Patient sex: F
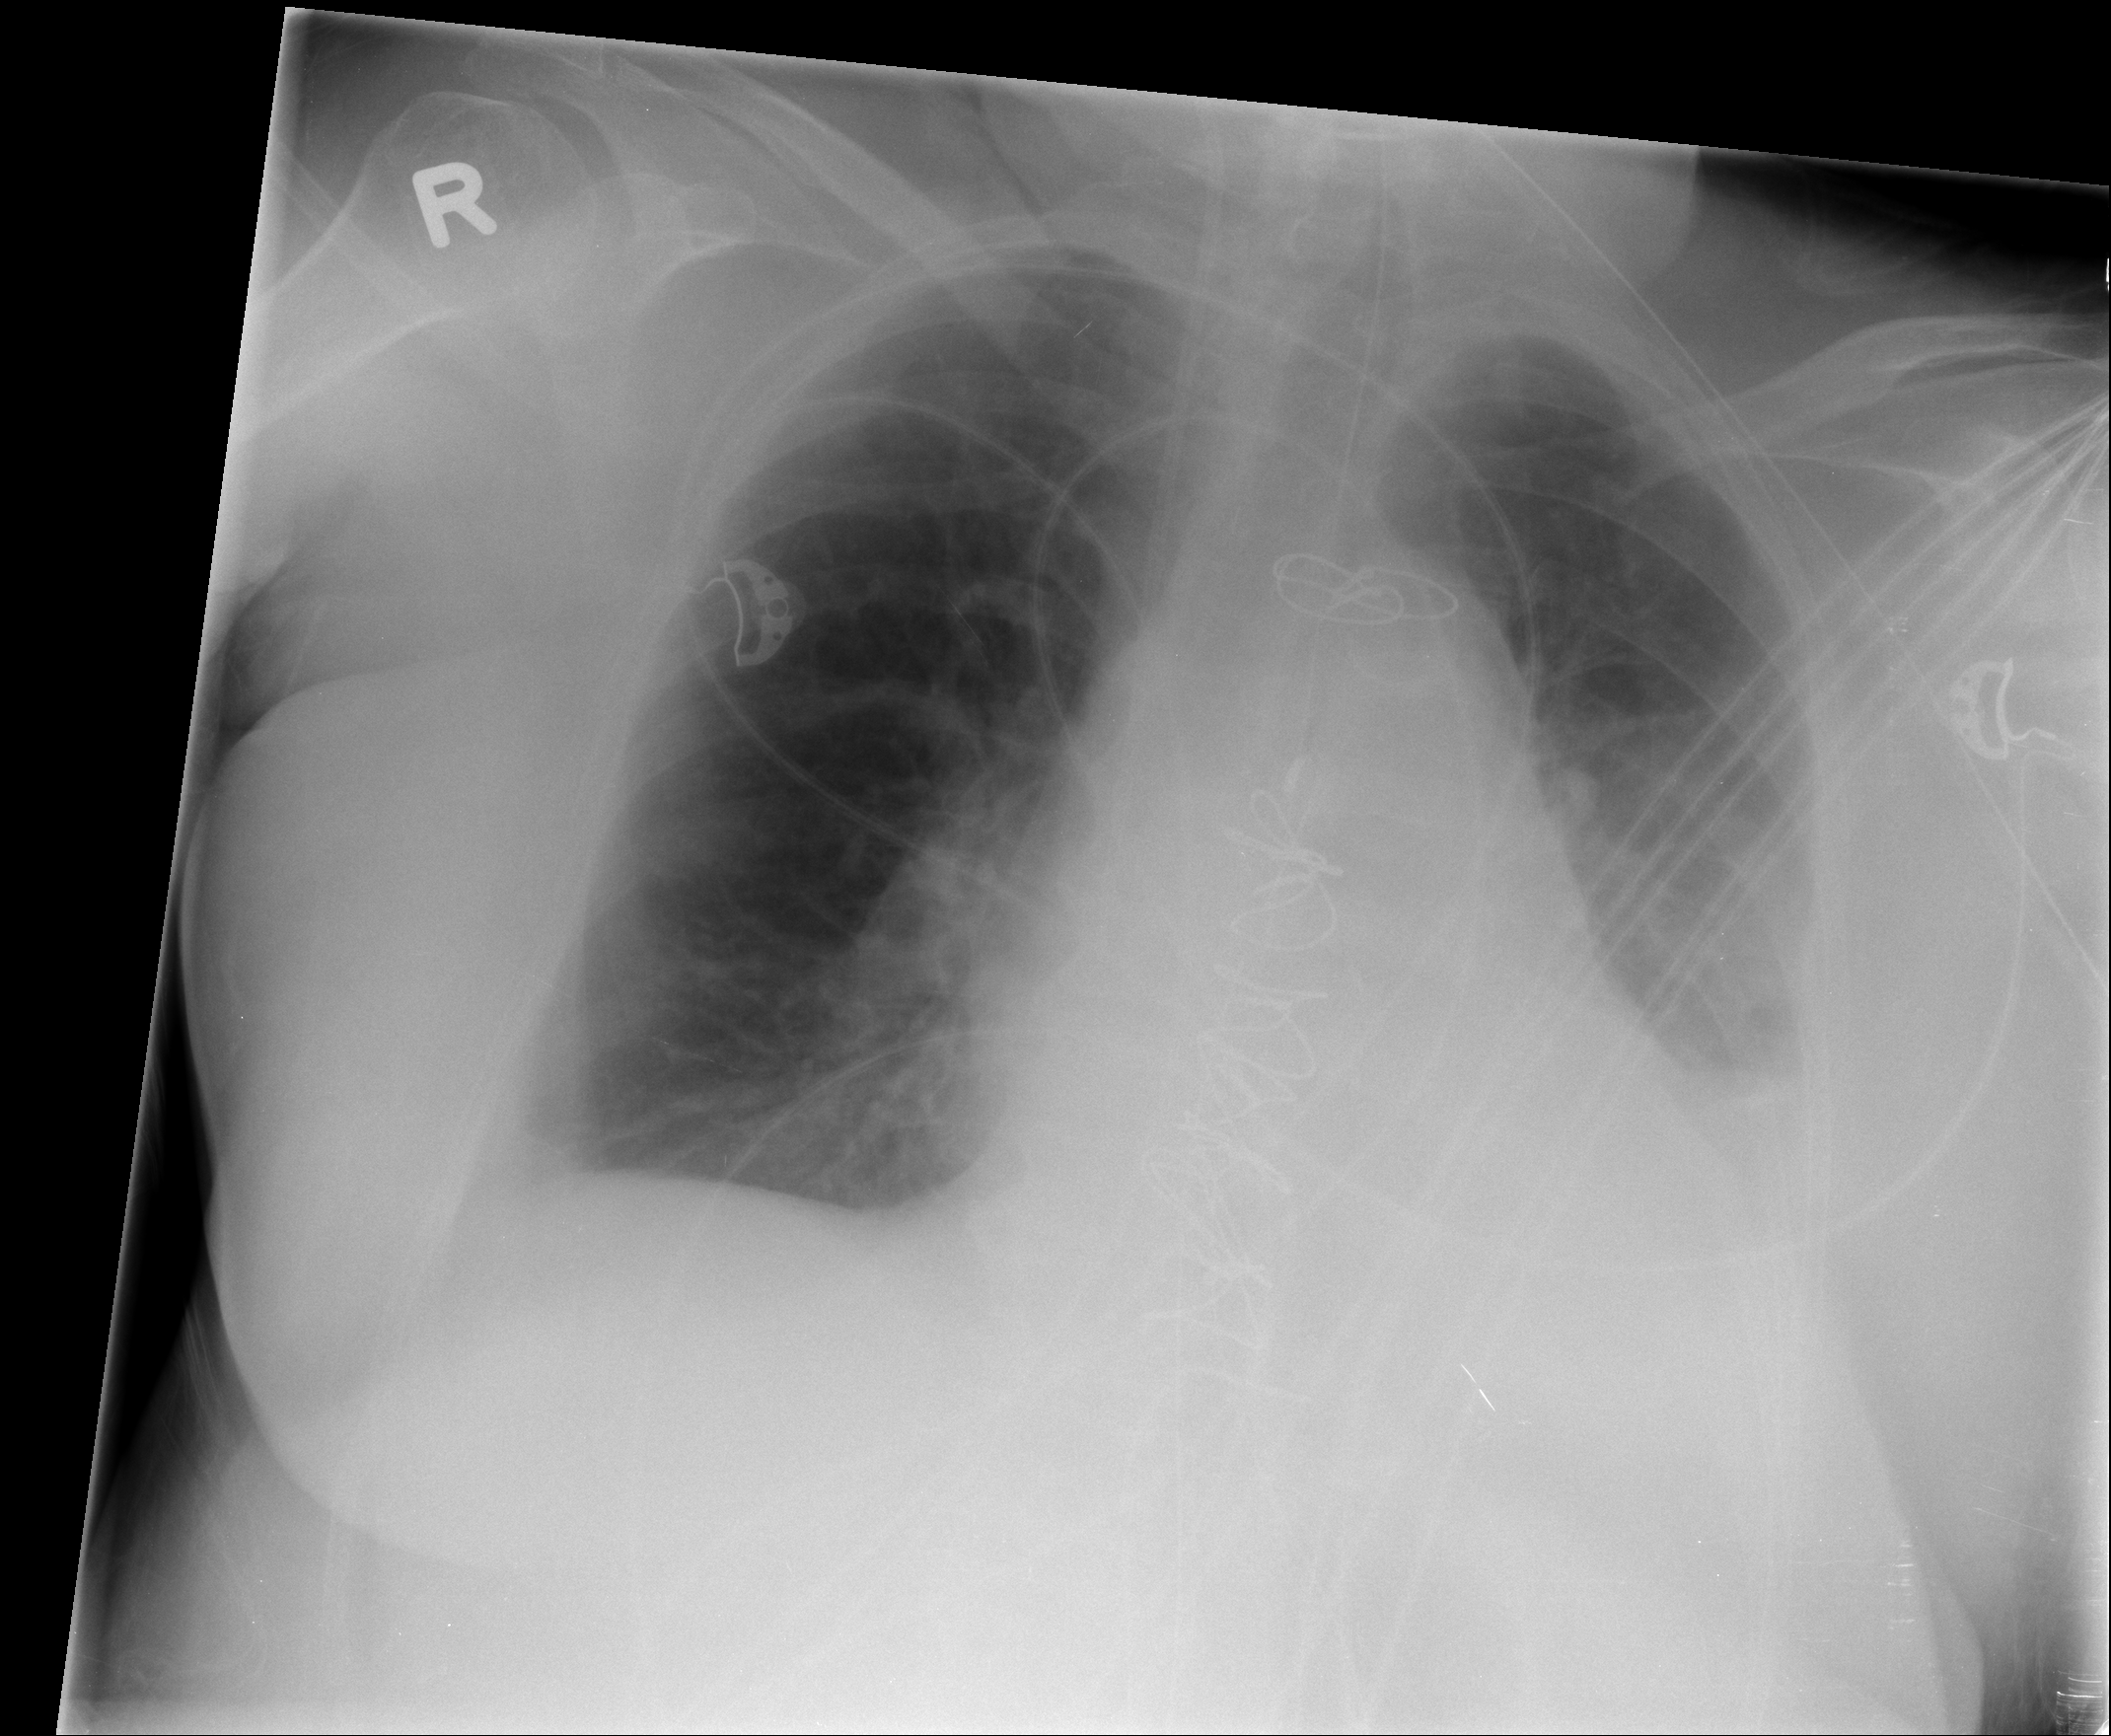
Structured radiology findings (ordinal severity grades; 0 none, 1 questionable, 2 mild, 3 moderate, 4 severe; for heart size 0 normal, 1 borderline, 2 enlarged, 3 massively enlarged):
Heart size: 2
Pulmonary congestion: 2
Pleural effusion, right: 2
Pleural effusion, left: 2
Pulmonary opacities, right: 0
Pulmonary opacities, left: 0
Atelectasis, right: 2
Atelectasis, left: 2